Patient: sex M, age 31
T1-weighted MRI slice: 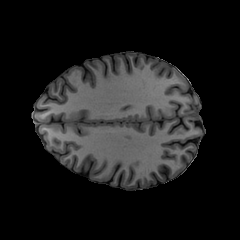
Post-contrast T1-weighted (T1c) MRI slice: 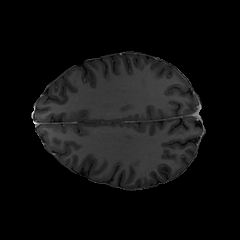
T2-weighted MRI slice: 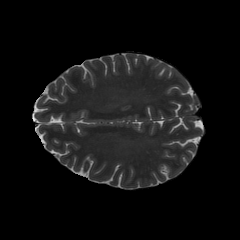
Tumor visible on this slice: no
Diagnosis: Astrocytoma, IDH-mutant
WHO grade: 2